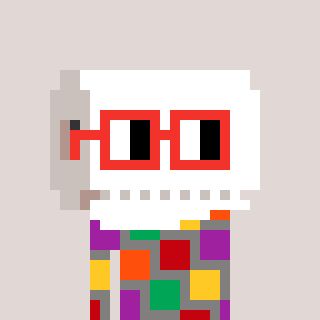
a pixel art character with square red glasses, a toiletpaper-full-shaped head and a bluegrey-colored body on a warm background